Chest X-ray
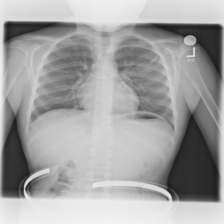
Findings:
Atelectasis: negative
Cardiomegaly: negative
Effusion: negative
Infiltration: negative
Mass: negative
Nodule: negative
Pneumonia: negative
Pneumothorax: negative
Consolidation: negative
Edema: negative
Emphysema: negative
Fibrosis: negative
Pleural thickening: negative
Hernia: negative